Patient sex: F
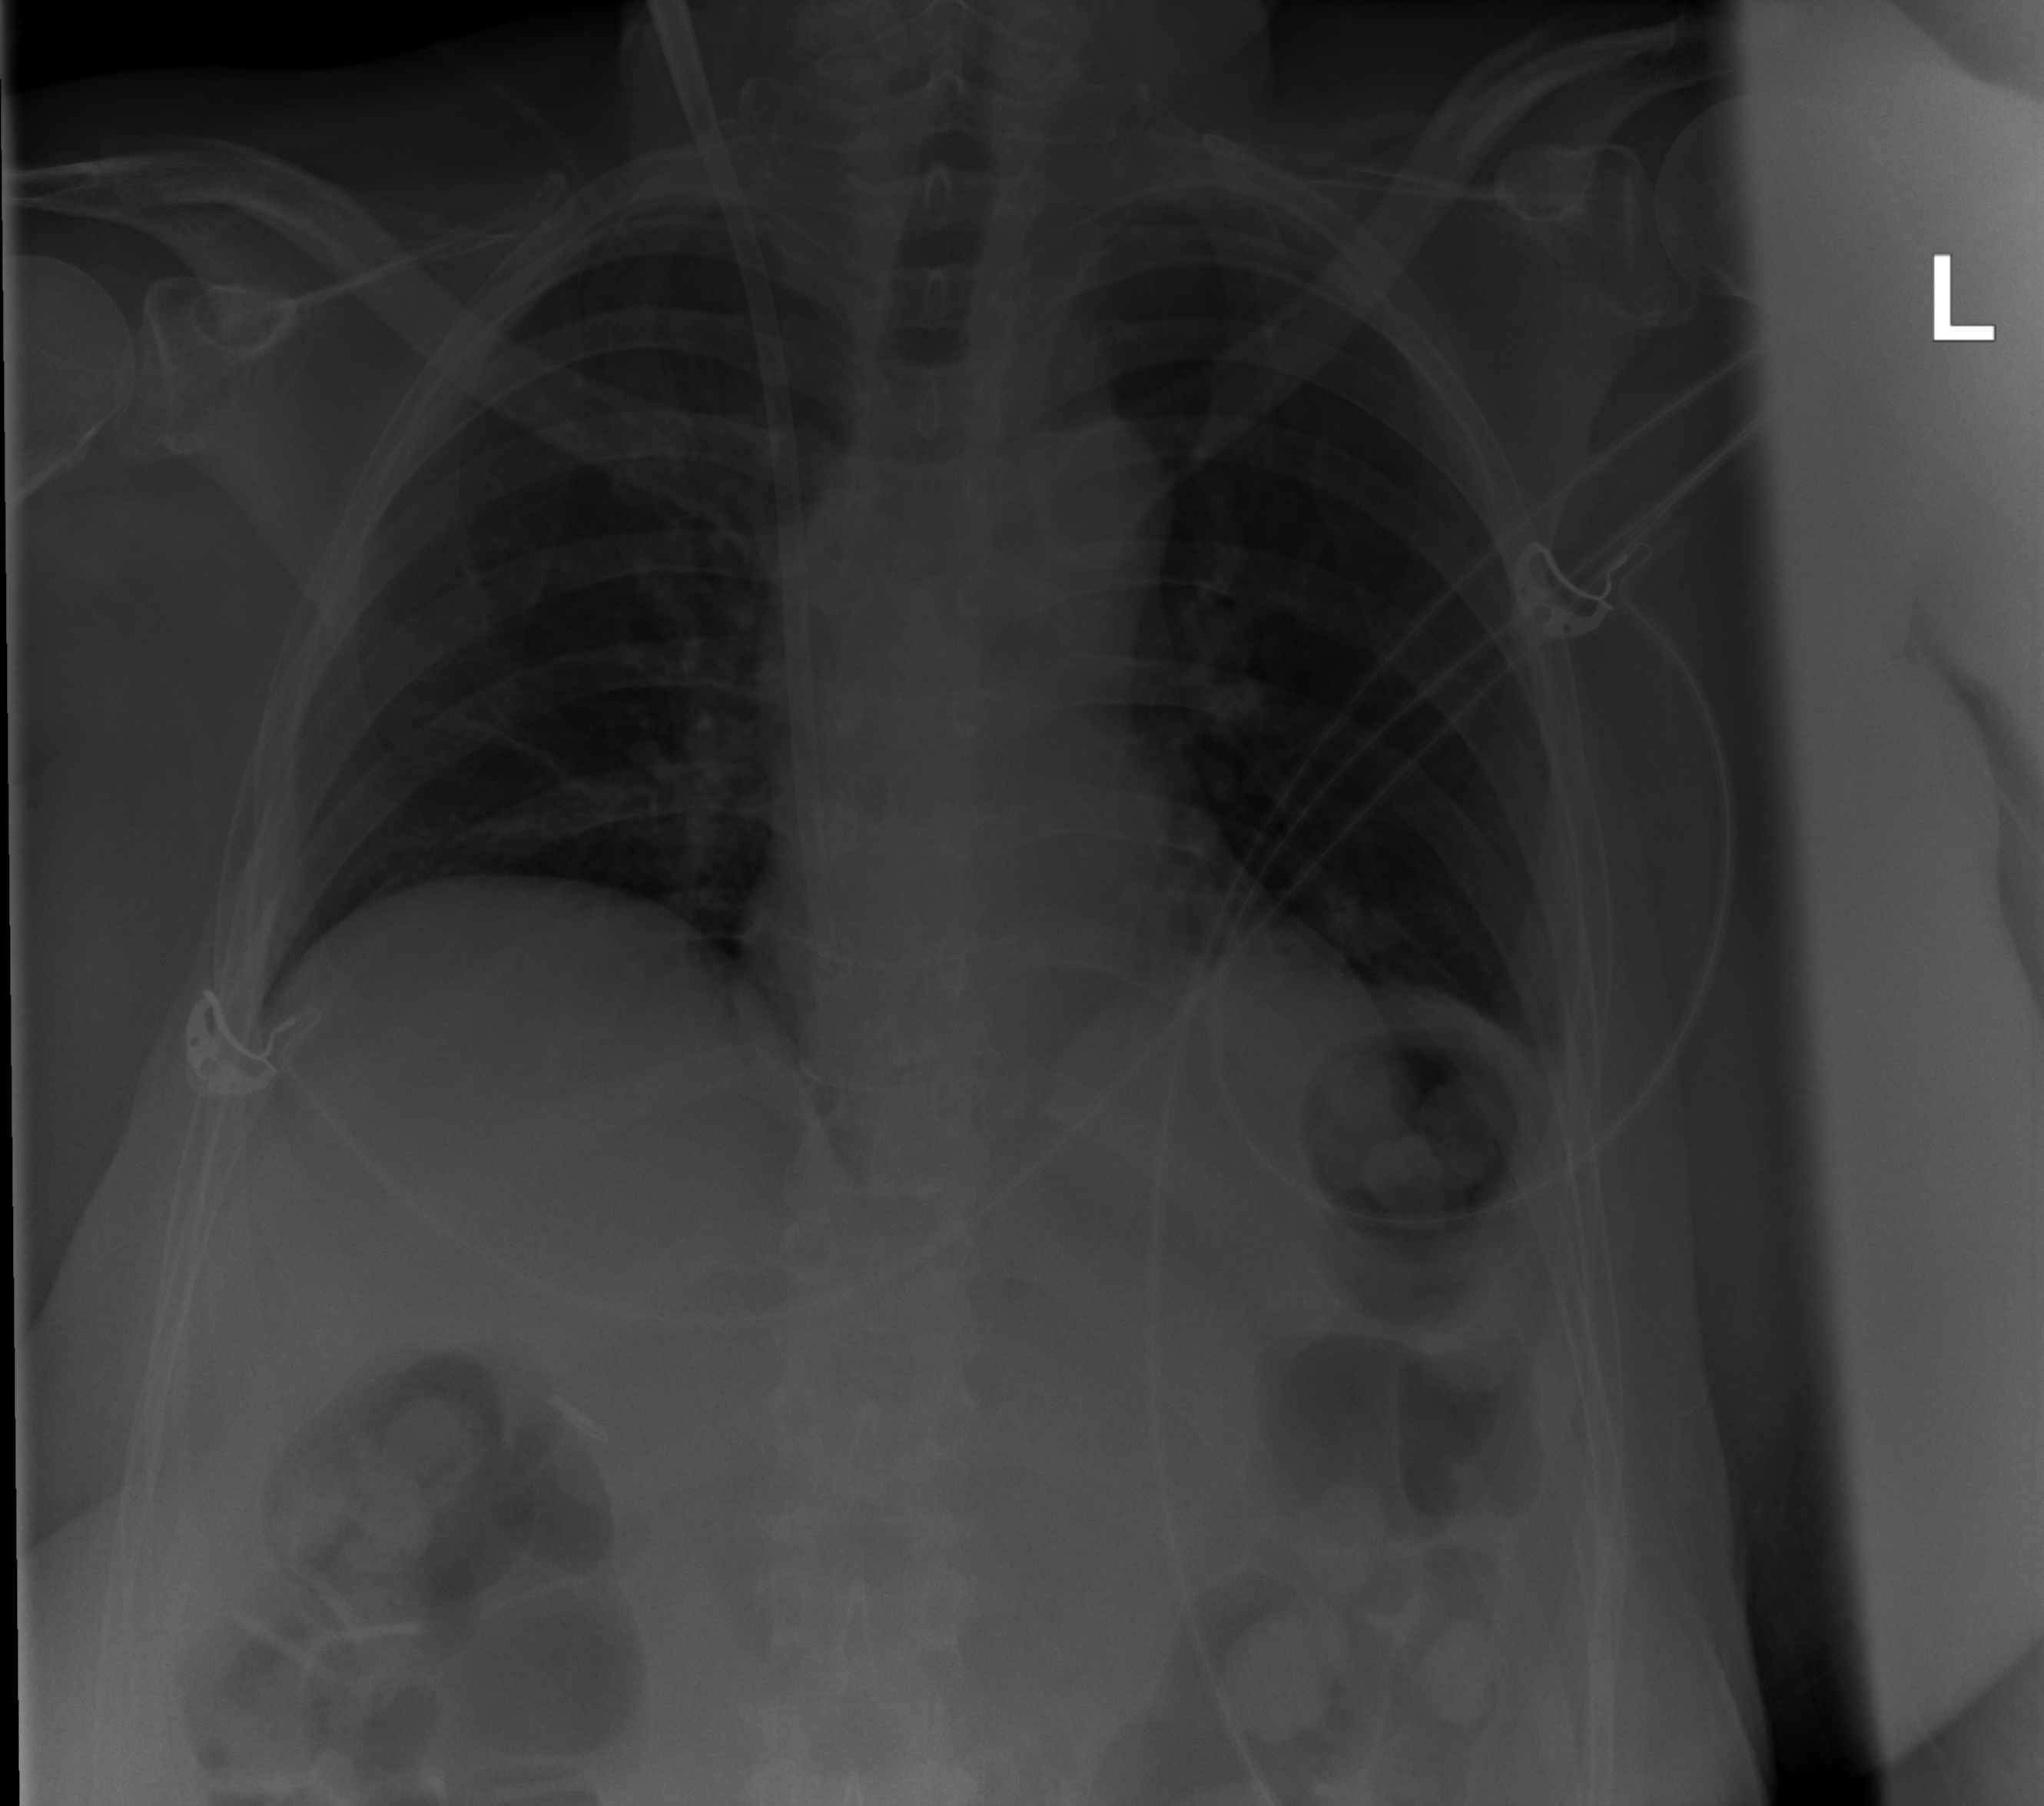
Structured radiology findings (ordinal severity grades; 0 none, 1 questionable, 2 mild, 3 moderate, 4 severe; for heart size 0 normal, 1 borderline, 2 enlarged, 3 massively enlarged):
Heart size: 0
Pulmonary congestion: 0
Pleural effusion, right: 0
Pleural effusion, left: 0
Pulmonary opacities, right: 0
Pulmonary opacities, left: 0
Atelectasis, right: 2
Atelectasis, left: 2